Interaction volume radius: 10 \u00c5
Interaction volume height: 15 \u00c5
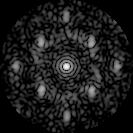
Disorder parameter: 0.4893